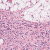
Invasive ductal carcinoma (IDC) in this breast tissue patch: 1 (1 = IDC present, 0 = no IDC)